Question: I am trying to migrate from VSS to Plastic SCM and want to use it with JIRA.
I have reached this far.

I tried referring to their help documentation. but that did not help.
Does someone know how to link a new branch to an issue in JIRA ?
I tried to giving same name to Issue and Branch. That din't work.
If the Issue key is : "DEMO-7", what should be the "Branch Prefix" & "Branch Name" in Plastic SCM ?
I am sure I am missing something.
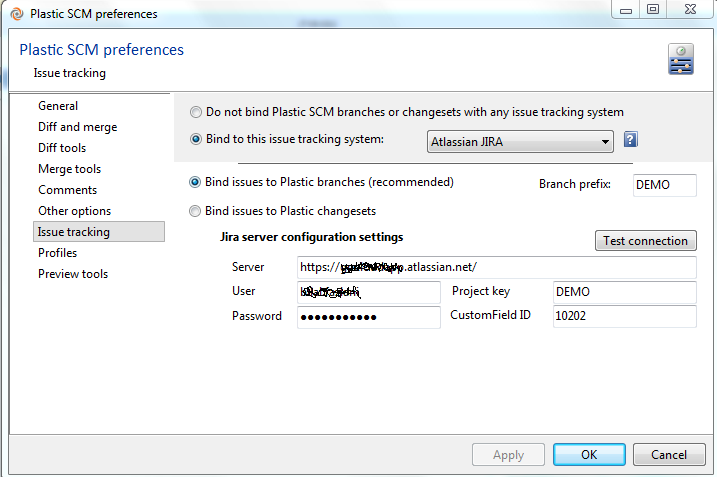
Answer: If your issue key is DEMO-7 and the branch prefix you are using is "DEMO" you just need to name you branch as "DEMO007".